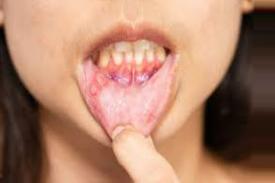
Condition: Mouth Ulcer